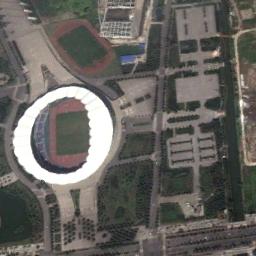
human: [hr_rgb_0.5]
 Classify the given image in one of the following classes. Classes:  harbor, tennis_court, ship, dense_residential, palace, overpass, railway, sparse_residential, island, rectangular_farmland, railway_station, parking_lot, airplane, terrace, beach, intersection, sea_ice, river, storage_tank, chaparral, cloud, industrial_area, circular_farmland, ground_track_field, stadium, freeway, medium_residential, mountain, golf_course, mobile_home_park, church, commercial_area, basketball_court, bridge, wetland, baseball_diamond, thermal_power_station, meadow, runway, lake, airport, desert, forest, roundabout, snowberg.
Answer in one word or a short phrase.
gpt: stadium